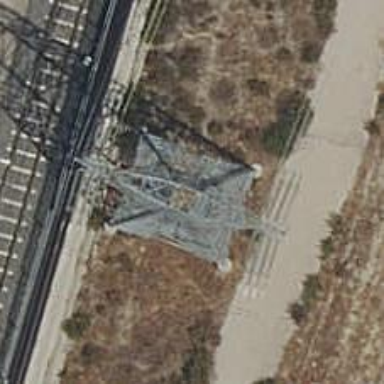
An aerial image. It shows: Power tower.